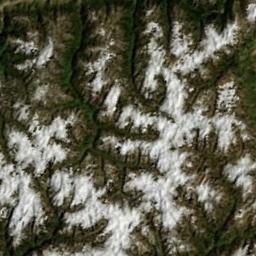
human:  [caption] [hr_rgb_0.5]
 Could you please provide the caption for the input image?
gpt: The snow berg is consist of bare land and white snow .

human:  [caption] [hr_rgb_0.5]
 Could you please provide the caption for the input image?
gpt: The white snow on the snow-capped mountains is veined .

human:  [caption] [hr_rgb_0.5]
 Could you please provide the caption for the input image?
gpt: The snowberg is covered with snow and ice and the snowberg consist of lots of ridges and valleys .

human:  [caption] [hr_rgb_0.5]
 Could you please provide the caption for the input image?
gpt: The ground on the snowberg is uneven .

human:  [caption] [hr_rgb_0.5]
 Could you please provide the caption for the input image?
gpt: There are some snow and bare land on the snowberg .